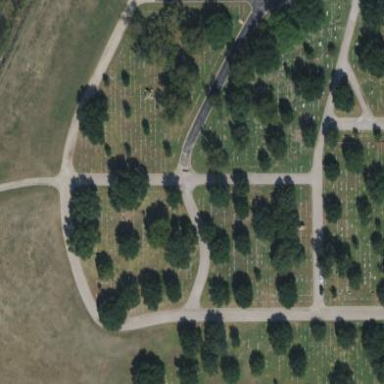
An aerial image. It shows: Graveyard.